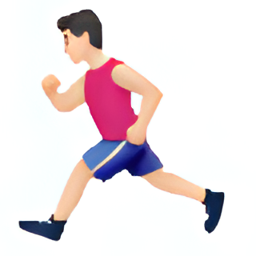
Name: man running type 1 2
Emoji: 🏃🏻‍♂️
Group: People & Body
Sub-group: person-activity